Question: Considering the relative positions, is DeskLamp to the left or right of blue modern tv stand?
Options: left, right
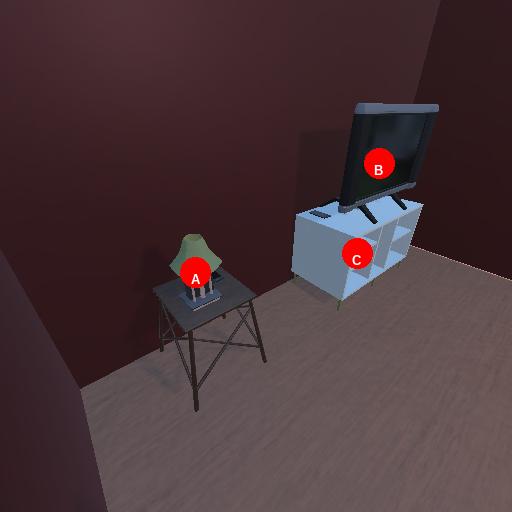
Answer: left